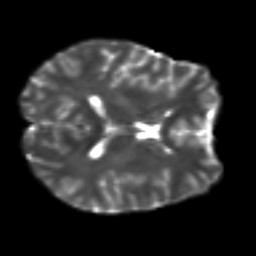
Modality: T2w
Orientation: axial
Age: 23
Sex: female
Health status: ill
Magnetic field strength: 3 T
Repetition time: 9 s
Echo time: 0.093 s